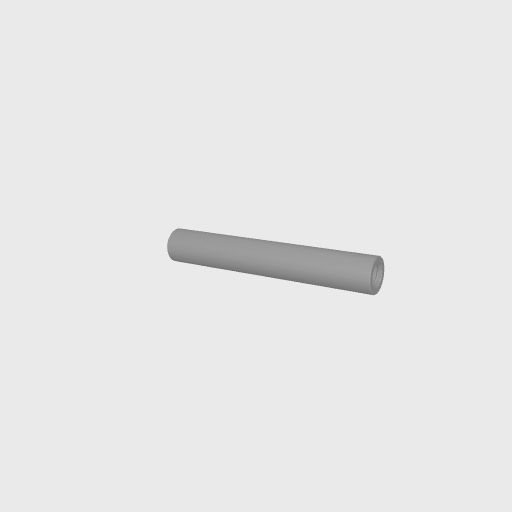
Part: Standoff6OD38